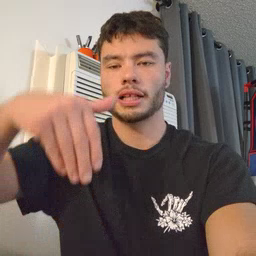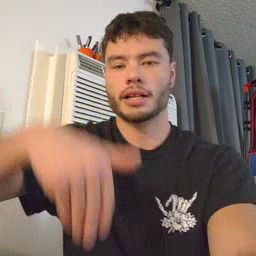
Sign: night